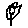
Label: flower